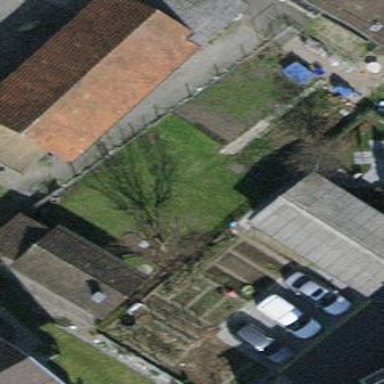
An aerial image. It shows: Shed.